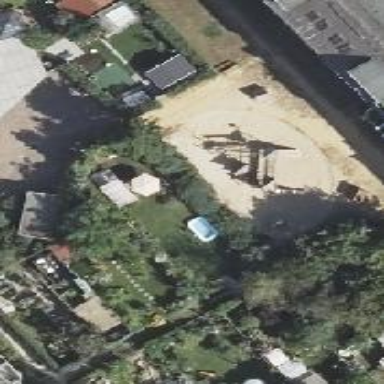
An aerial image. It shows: Playground area for leisure land.